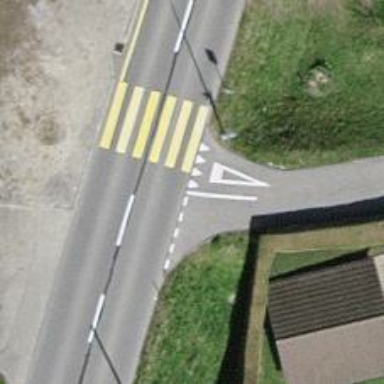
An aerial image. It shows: Road with "give way" sign.